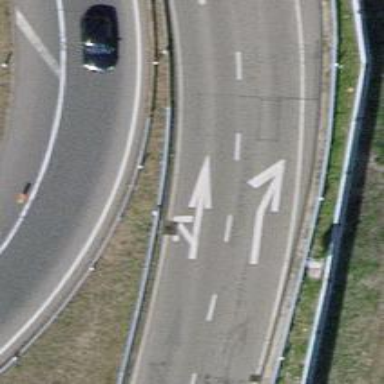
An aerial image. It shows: Sign indicating the end of motorway.